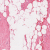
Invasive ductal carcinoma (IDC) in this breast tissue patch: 0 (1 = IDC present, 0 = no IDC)